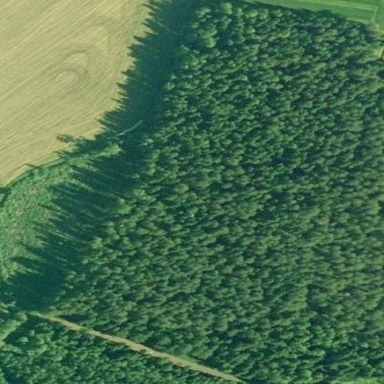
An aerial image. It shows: Forest area.